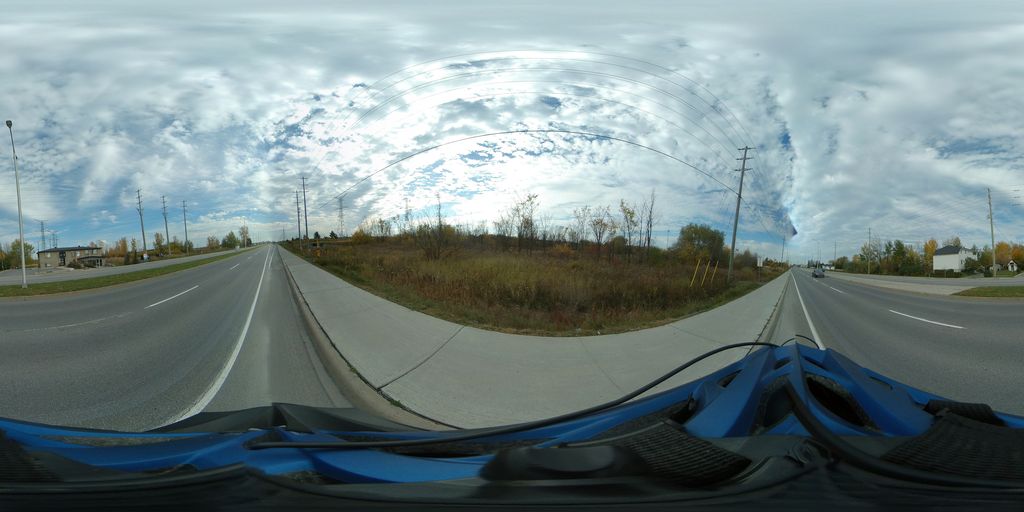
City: ottawa-gatineau